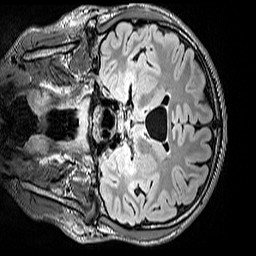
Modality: FLAIR
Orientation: coronal
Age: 13
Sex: male
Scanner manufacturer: siemens
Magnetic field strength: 3 T
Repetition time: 5 s
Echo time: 0.388 s